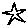
Label: star